Field crop: maize
Growth stage: 1
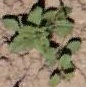
Species: convolvulus